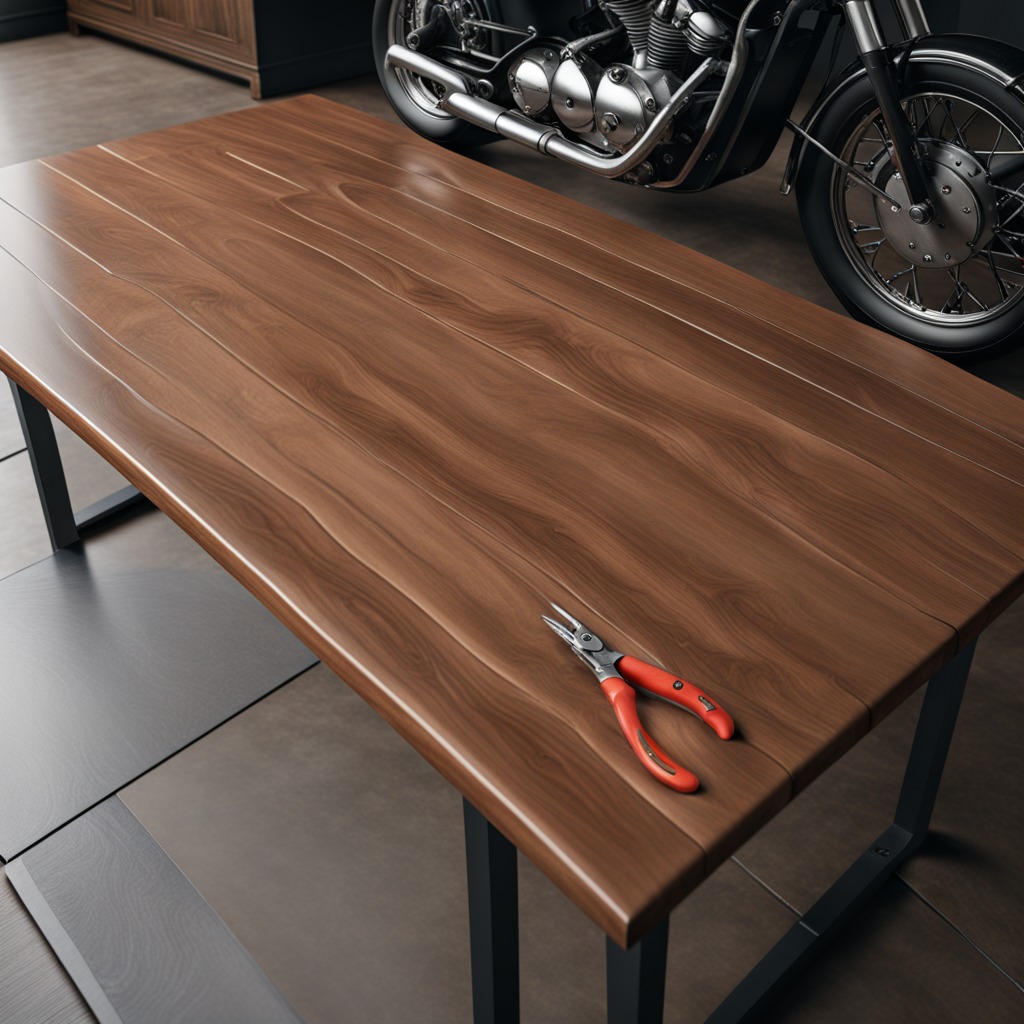
A plier is lying on the oil-spilled wooden table in a vintage motorcycle garage.